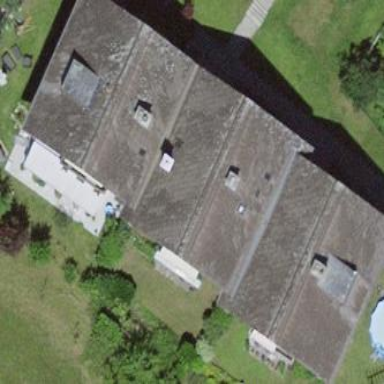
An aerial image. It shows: Terrace building.